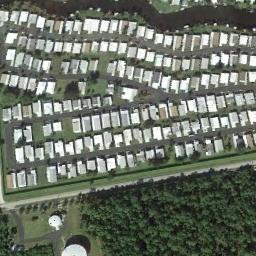
Label: residential